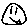
Label: smiley face